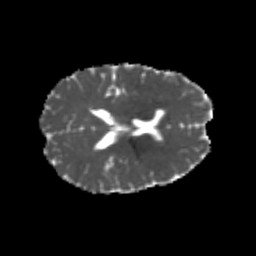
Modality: MD
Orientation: axial
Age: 24
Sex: female
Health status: healthy
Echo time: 0.074 s